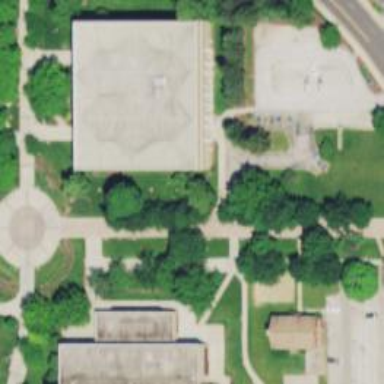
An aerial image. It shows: University building.